Field crop: maize
Growth stage: 2
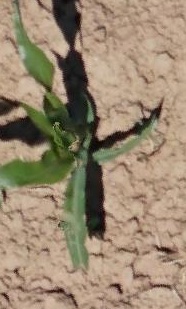
Species: maize